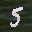
Label: 5